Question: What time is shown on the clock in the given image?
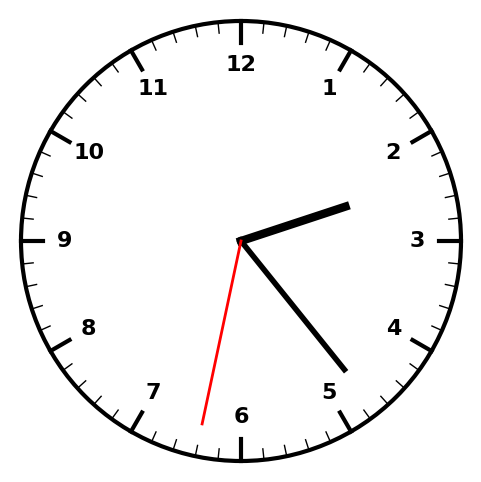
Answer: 02:23:32